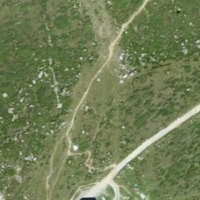
EUNIS habitat code: 26
Species observed at this site:
Vaccinium vitis-idaea
Carterocephalus palaemon